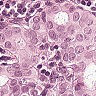
Metastatic tissue present: yes